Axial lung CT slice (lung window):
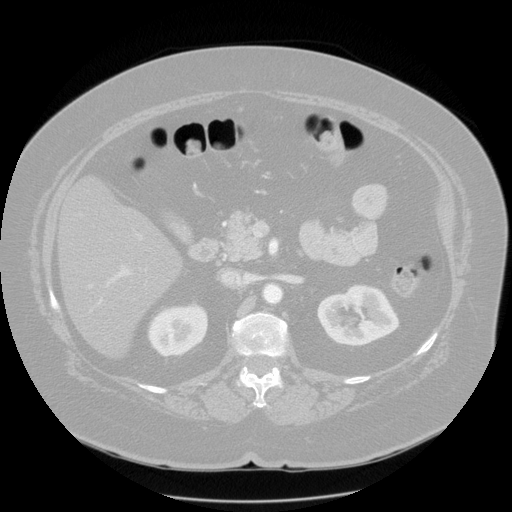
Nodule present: no